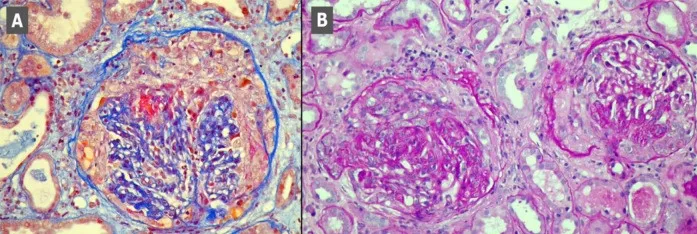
Kidney biopsy scans. . Scan A - segmental necrosis and cellular crescent, Masson stain. Scan B - Glomeruli with fibrocellular crescents, PAS stain.
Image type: pathology (pas)